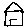
Label: house